Question: Here's the site:
<URL>
On my Android (Samsung Galaxy S5) in the Chrome app, there's a few issues:
1. White space on the right-side (you can drag the screen to the right and there's a white bar)
2. White space at the bottom (see screenshot)
3. A smiley face at the bottom (see screenshot)
Any ideas how to fix these?

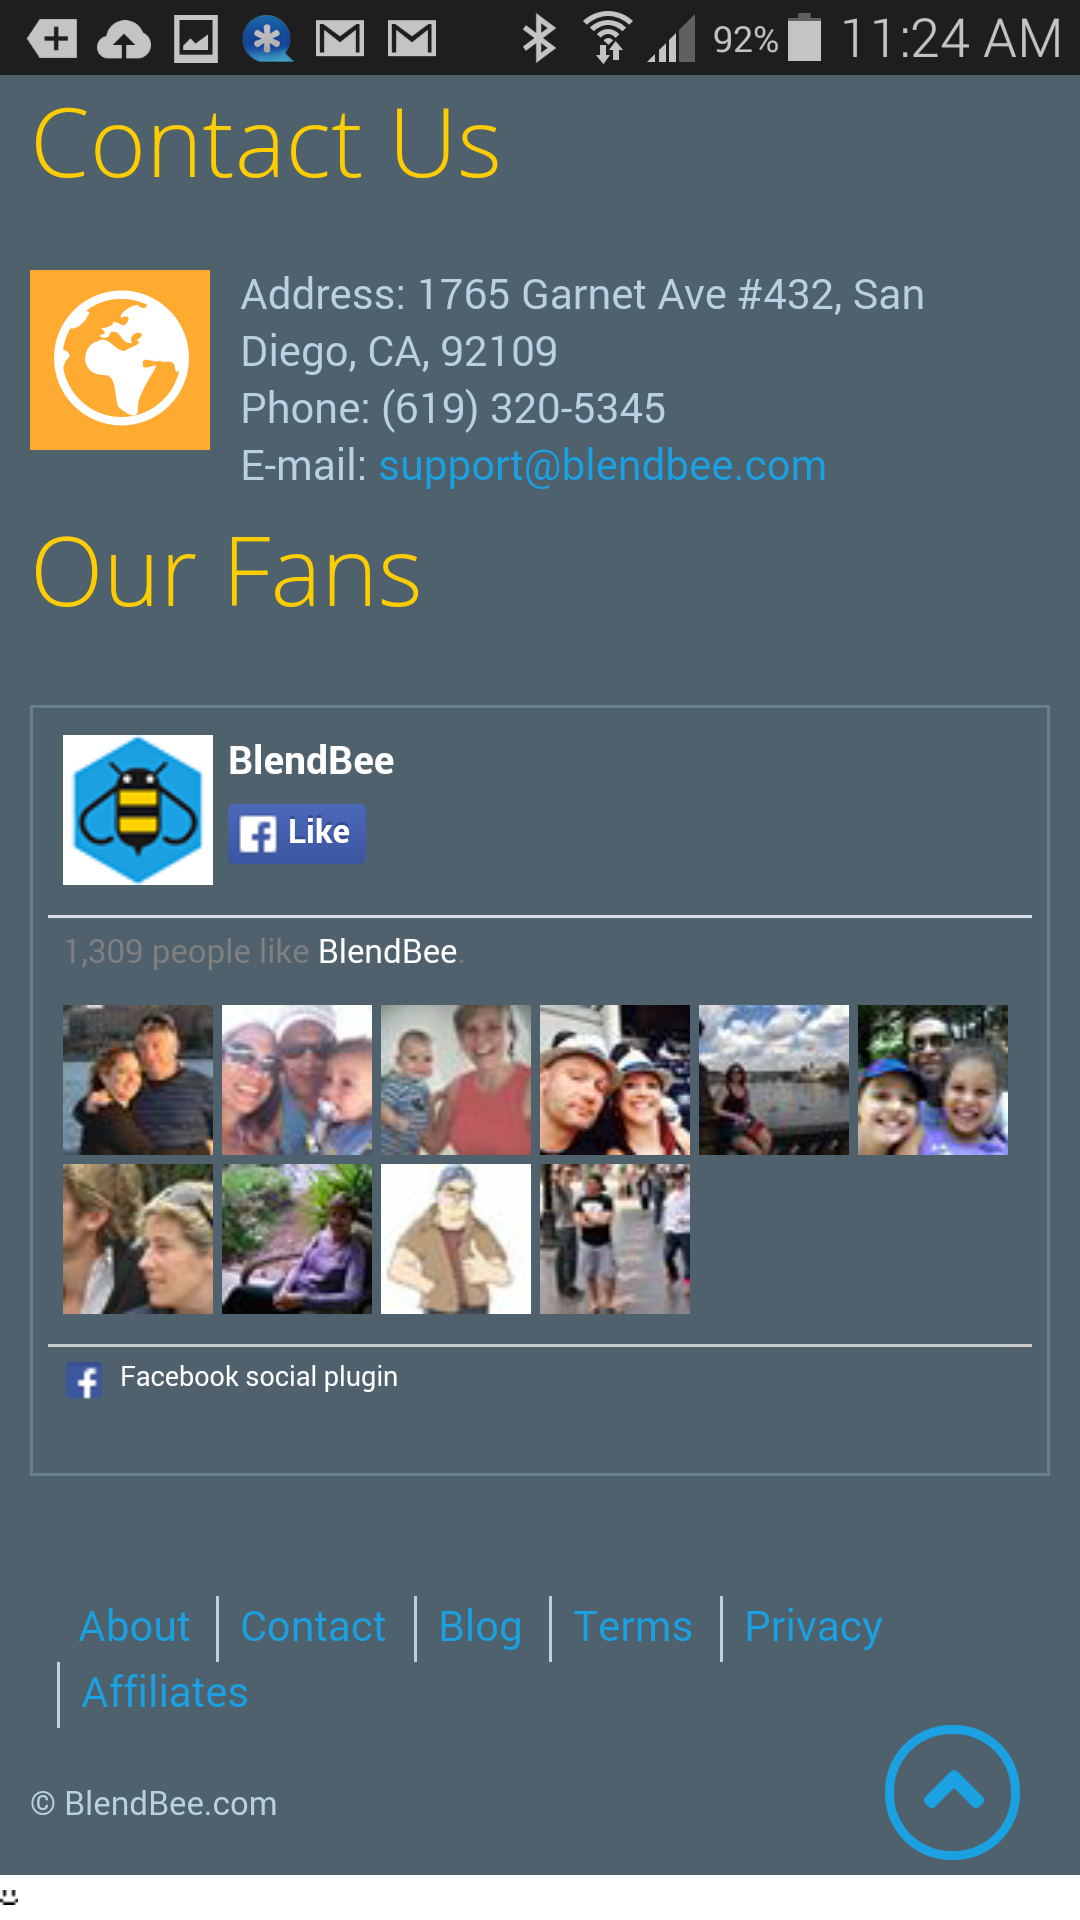
Answer: For white spacing, you need to add the following 'css' for 'responsive' view
'''
.js #mobile-menu{
margin-right: 0;
width: auto;
}
'''
Also for bottom smiley 'image', you need to find and remove following code from 'HTML'. Its came in your desktop view also. Once you removed that 'image' your bottom spacing issue will also resolved.
'''
https://pixel.wp.com/g.gif?host=blendbee.com&rand=0.3194744260981679&v=ext&j=1%3A3.0.2&blog=68911511&post=4473&tz=-7&ref=http%3A//stackoverflow.com/questions/24765633/why-is-there-a-smiley-face-and-white-space-on-the-mobile-version-of-my-site
'''